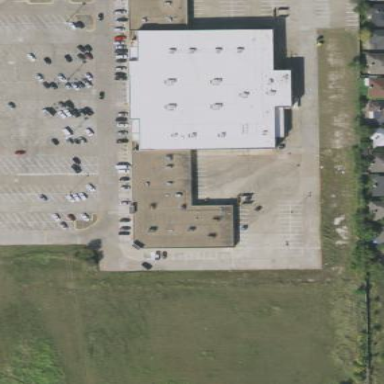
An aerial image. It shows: Retail building.